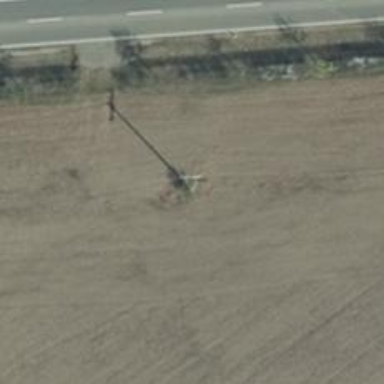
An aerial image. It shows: Power pole.